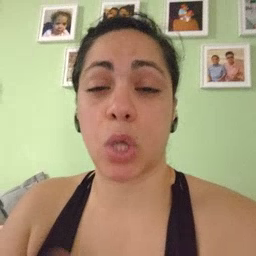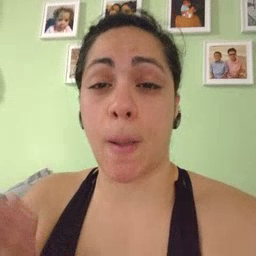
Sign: morning